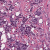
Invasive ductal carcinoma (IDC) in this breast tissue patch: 1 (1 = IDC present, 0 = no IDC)